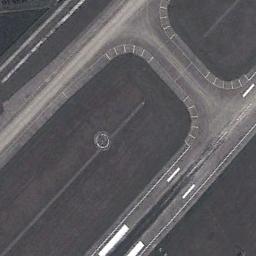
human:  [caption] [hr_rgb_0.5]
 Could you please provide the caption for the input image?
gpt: The runway is on the bare land .

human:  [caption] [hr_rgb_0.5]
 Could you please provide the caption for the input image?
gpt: The runway with two aiming point markings connects another road .

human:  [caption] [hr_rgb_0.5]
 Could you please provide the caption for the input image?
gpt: There are lawns next to the two connected runways, And there are white short and thick line signs on the runway .

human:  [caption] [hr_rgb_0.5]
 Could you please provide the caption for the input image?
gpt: The runway is marked with lines .

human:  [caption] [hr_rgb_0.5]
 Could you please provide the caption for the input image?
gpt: There are green meadows beside the runway .